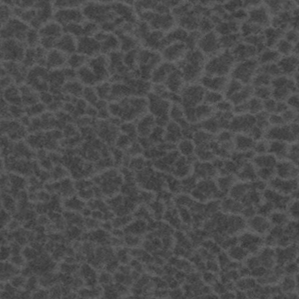
Label: frost